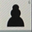
Piece: bP